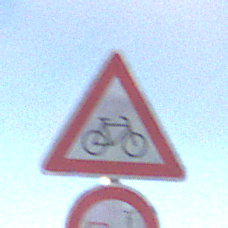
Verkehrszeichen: RadverkehrLinks
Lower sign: VerbotUeberholenEinspurigeFahrzeuge
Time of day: SunriseSunset
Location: Outdoor (Nature)
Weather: PartlyCloudy
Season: NotSpecified
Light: Natural